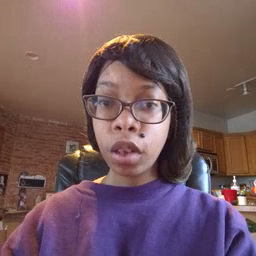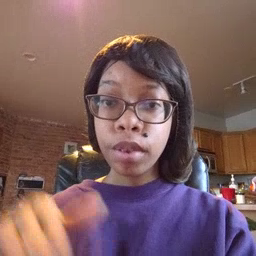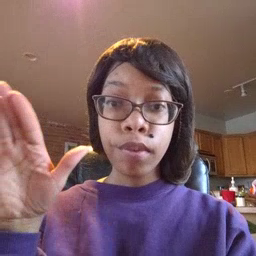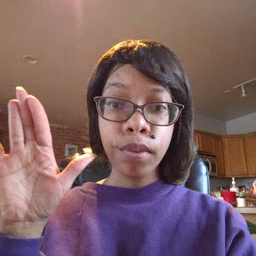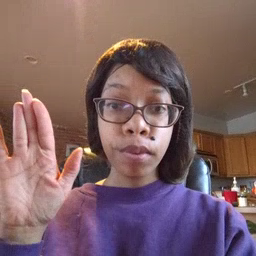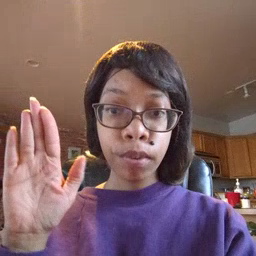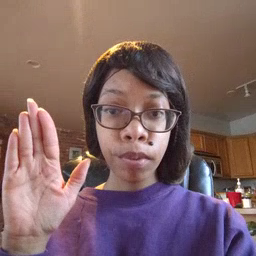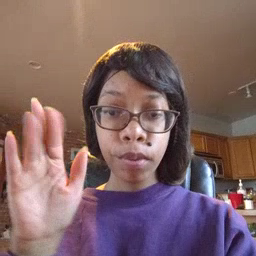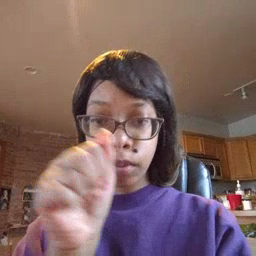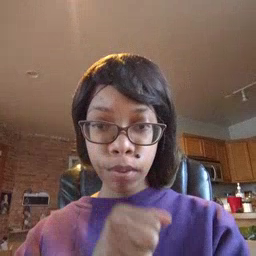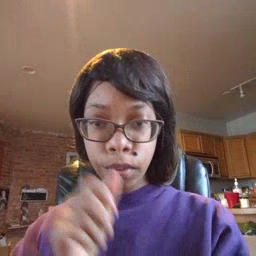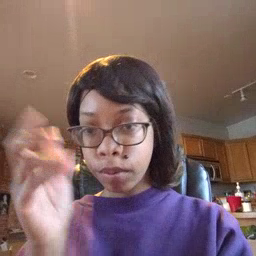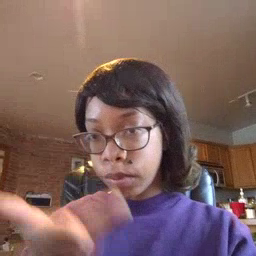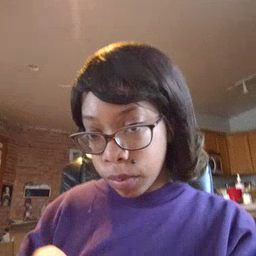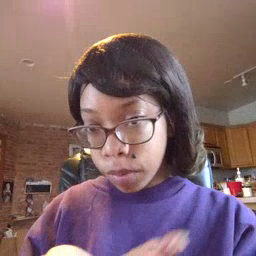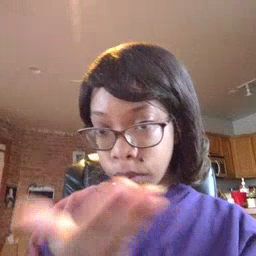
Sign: mitten